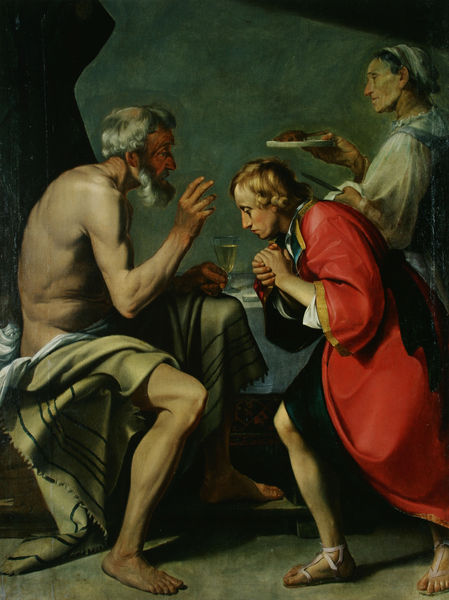
Titel: Isaak segnet Jakob
Künstler: Ulrich Loth
Standort: Mainz
Institution: Landesmuseum
Schlagwörter: akt, blau, dunkel, fuß, gemälde, hand, haut, himmel, körper, lendenschurz, mann, nackt, nackter, schatten, schurz, umhang, wasser, weiß, gelb, grün, menschen, sitzen, finger, frau, geste, glas, grau, hell, hintergrund, kleid, licht, männer, profil, reden, rücken, schwarz, szene, tisch, zimmer, blick, rot, tuch, beige, haube, herren, rock, alt, bart, blond, jung, trinken, wand, alte, arm, barock, bluse, diener, dienerin, falten, inkarnat, leinen, messer, tablett, teller, vollbart, bild, hände, innenraum, tischdecke, tischtuch, vorhang, öl, boden, fransen, gewand, gold, haare, mantel, sitzend, stehend, decke, innen, personen, vater, höhle, locken, genre, beine, kopfbedeckung, bein, füße, magd, schuhe, schemel, essen, wein, gefaltet, weib, asketisch, muskeln, gestreift, streifen, brot, sandalen, platte, junge, schoß, knie, zehen, oberkörper, dünn, serviette, becher, barfuss, alter, bücken, knabe, krank, religion, weinglas, geschirr, knien, schritt, arzt, beten, gebet, mahl, mahlzeit, verschränkt, gestus, abendessen, braten, servieren, sandale, jüngling, beugen, kerker, besteck, jesus, erhoben, segen, segnen, segnung, gebückt, predigt, verbeugen, verbeugung, heiliger, abendmahl, huhn, pokal, sohn, haushälterin, bitten, gasthaus, unterschenkel, mager, hühnchen, speise, segensgestus, vergebung, wirtin, gift, seneca, nlau, gekleidet, belehrung, klssizismus, umgahng, weisswein, sitzeb, herrn, el, knave, sitzenb, sitehnd, kneefall vor dem meister